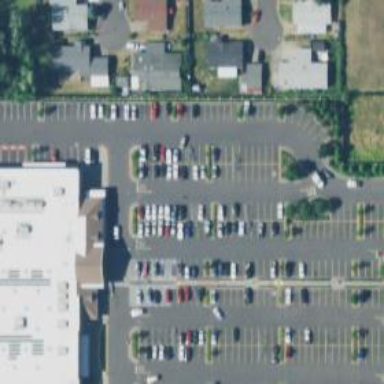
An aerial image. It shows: Trolley bay.